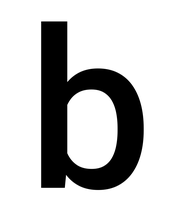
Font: Roboto_Medium